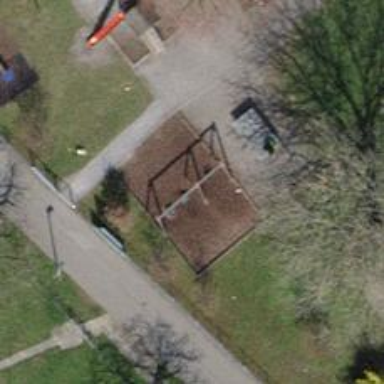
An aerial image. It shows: Playground featuring swings.